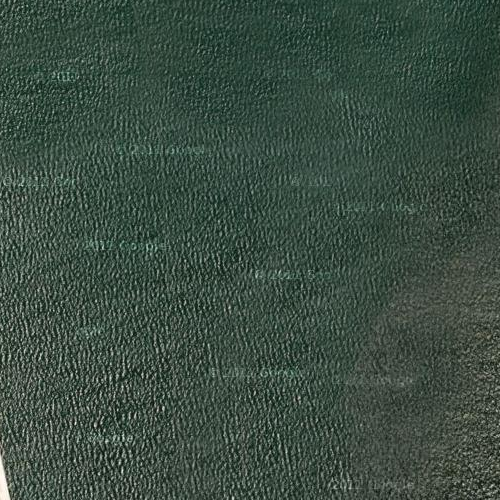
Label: sydney